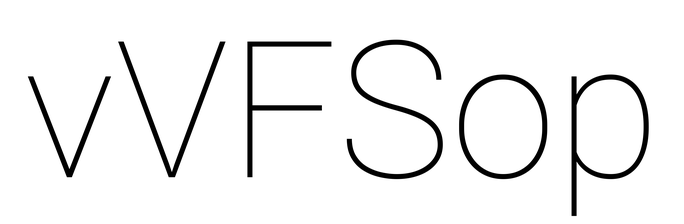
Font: Roboto_Thin